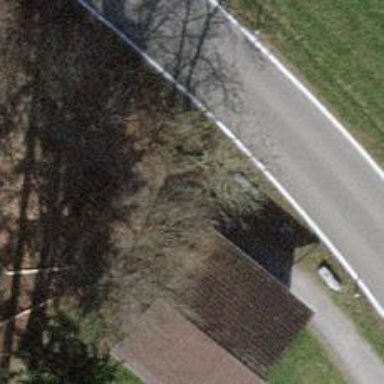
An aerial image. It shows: Path with surface of woodchips.